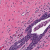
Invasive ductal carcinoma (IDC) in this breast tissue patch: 0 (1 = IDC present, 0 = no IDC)